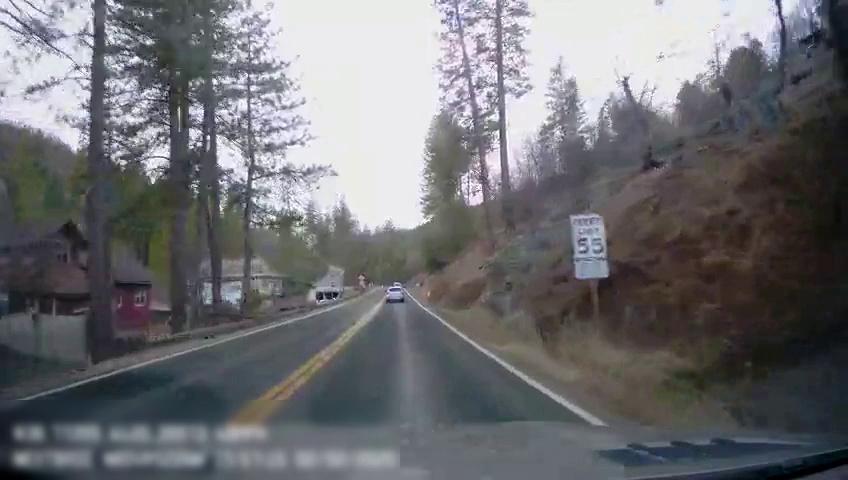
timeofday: Day
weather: Cloudy
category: Drivable Space
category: Vehicles | Car
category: Lanes | Current Lane
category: Lanes | Current Lane
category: Lanes | Opposite Lane
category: Traffic | Signs